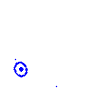
Particle: pion